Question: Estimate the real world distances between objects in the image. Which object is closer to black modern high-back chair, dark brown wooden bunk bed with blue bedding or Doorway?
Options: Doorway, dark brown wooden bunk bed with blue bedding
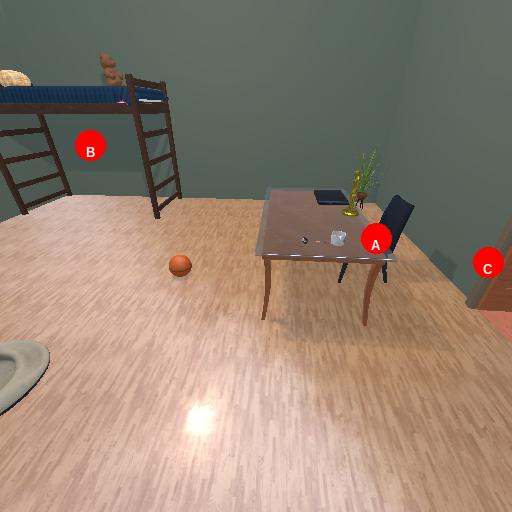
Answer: Doorway